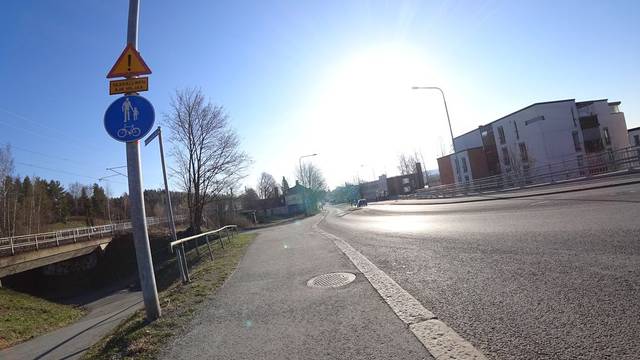
Region: Finland
Coordinates: 61.507, 23.663